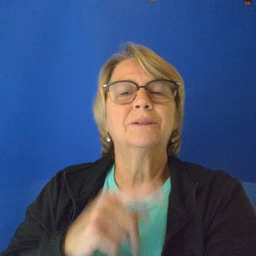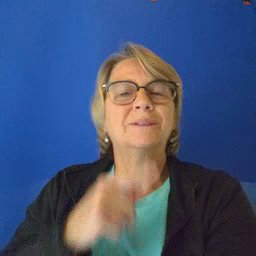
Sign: stairs